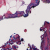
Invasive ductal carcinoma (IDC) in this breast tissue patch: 0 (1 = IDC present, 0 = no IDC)